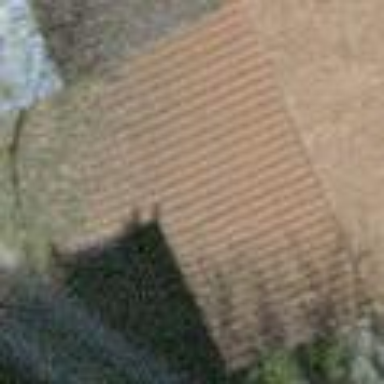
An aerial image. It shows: View of roof of building.